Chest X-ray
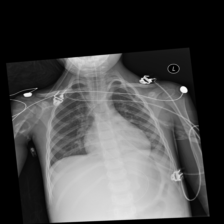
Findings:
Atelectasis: negative
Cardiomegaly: negative
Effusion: negative
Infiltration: negative
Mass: negative
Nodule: negative
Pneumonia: negative
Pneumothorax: negative
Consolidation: negative
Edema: negative
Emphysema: negative
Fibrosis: negative
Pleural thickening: negative
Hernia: negative